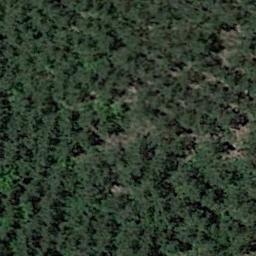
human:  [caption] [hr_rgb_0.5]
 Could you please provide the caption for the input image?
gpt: This is a dense forest .

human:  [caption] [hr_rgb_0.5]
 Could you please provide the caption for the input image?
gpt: The forest is full of green trees .

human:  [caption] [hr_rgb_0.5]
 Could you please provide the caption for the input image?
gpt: The forest has a lot of well-arranged green trees .

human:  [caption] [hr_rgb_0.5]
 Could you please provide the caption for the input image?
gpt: Many green trees are in a forest .

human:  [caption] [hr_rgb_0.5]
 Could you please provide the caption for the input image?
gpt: A dense forest with many green trees .